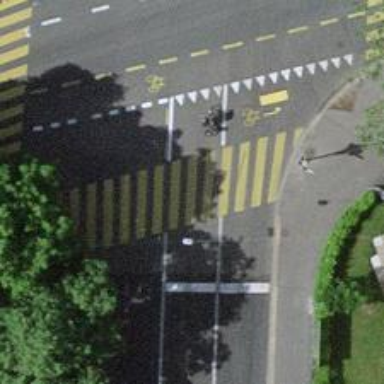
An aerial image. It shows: Road crossing with traffic signals.